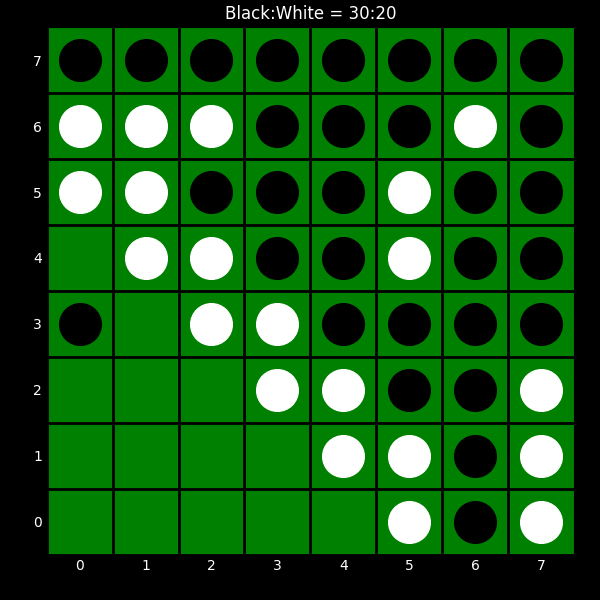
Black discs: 30
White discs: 20